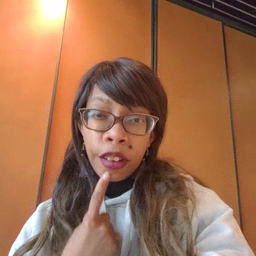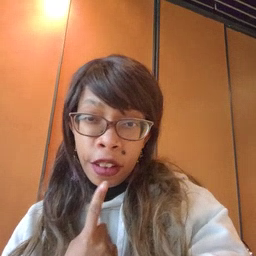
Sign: say